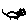
Label: cat